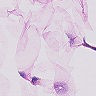
Metastatic tissue present: no